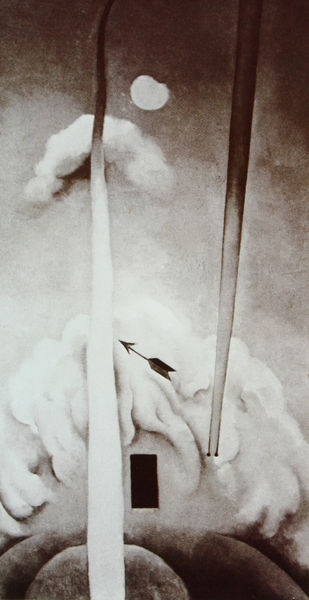
Titel: The Flagpole
Künstler: Georgia O'Keeffe
Schlagwörter: baum, berg, dunkel, feder, felsen, gemälde, gott, himmel, schatten, weiß, wolken, komposition, landschaft, blume, blumen, braun, fenster, grau, hell, licht, nacht, schwarz, tür, wolke, hochformat, muster, federn, stein, steine, bild, erde, hügel, sonne, pflanze, pflanzen, kreis, rund, nachthimmel, düster, bogen, stab, abstrakt, berge, fels, formen, nebel, tag, streifen, abstraktion, surreal, surrealismus, tor, spiel, mond, blenden, religion, traum, form, scheibe, albtraum, weich, amor, pfeil, quadrat, viereck, pfeile, surrealistisch, pflanzem, watte, o'eeffe, georgia o'eeffe, kakao, blendend, schokolade